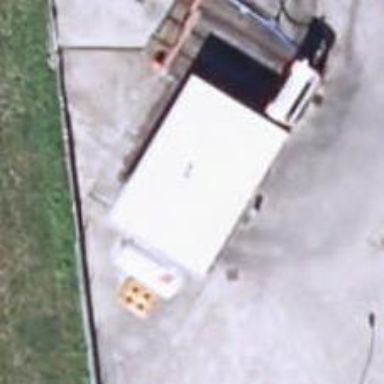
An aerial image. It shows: Car wash facility.